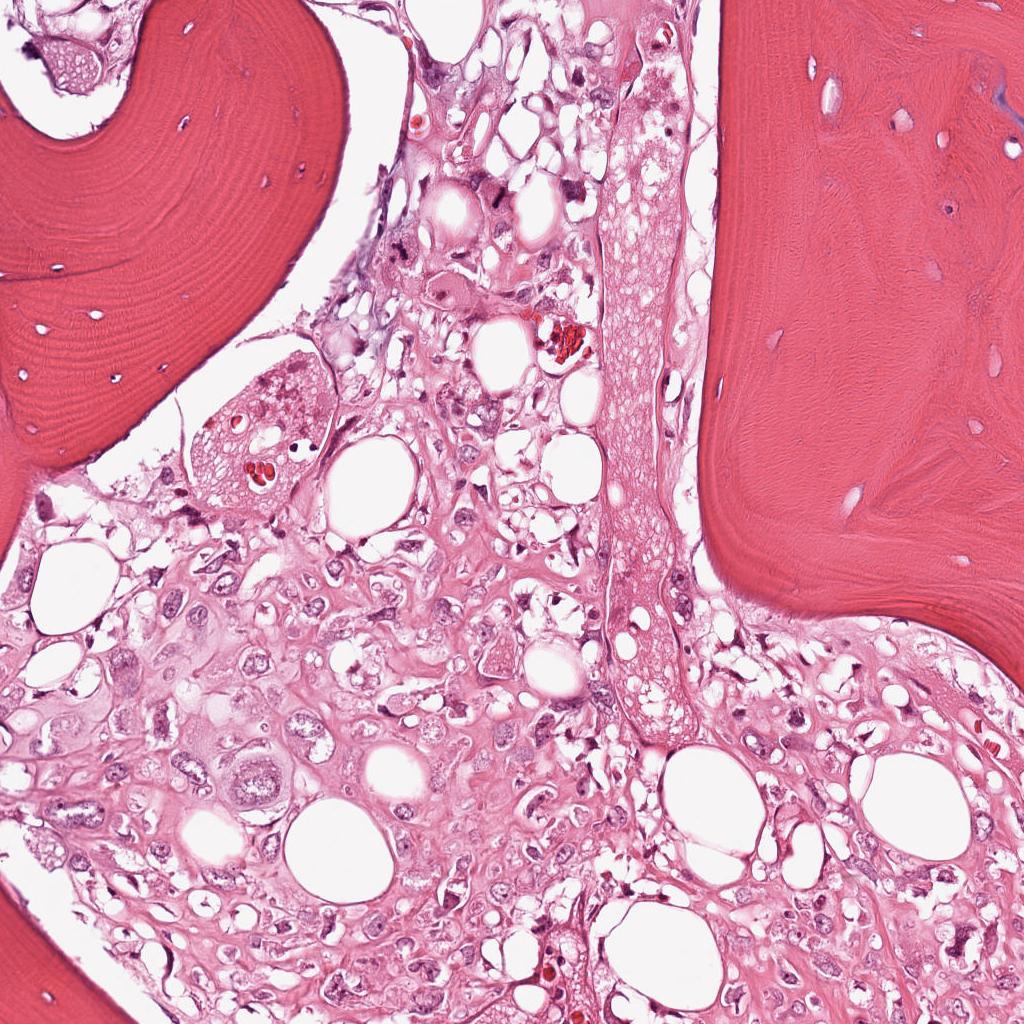
Label: Viable